Question: I am a student who is trying to make mms stream audio app.
I got mms stream using libmms, and decoded wma audio using ffmpeg.
But however I don't know What to do next.
I recently saw similar <URL>
But He used cfwritestreamwrite after avcodec_decode_audio2.
Is that right? I think It is not necessary because network problem finished after mms_connect, ffmpeg decode.
Is that necessary to use?
I tried to put raw audio to audio buffer. and when play, It only comes with white noise.
Please help me.
Any hint or comment would be vey appreciated.
Thanks in advance.

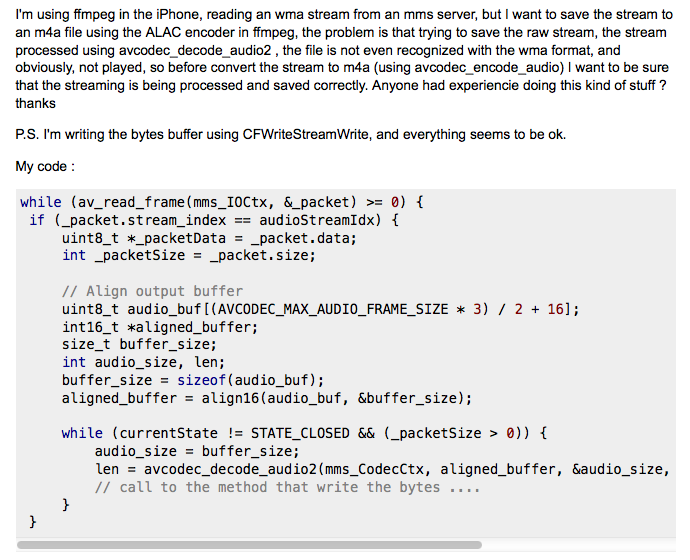
Answer: Please post necessary code.
And, You don't necessarily use CFWriteStreamWrite.
Even though I have no experience with CFWriteStreamWrite, It is not necessary in mms streaming.
All you need is to Connect MMS, Decode wma audio file, Queue audio buffer to play in iphone.
I think you have to know about iphone <URL>
And be sure to use thread when get audio frame.
Basic information lies that site.
Finally, the reason only comes with white noise is because you set wrong mAudioData.
Use 'memcpy' to copy audio memory.